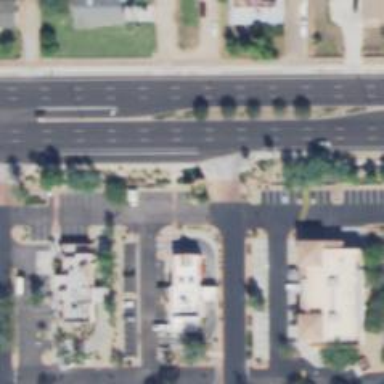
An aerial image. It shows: Secondary road with asphalt surface.